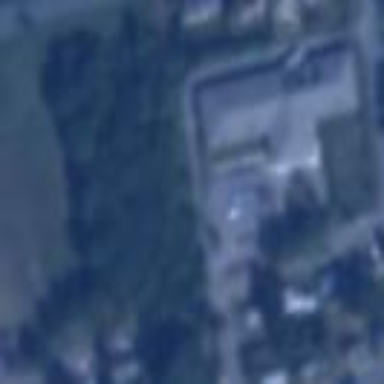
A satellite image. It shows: School.